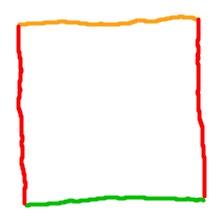
Shape: square